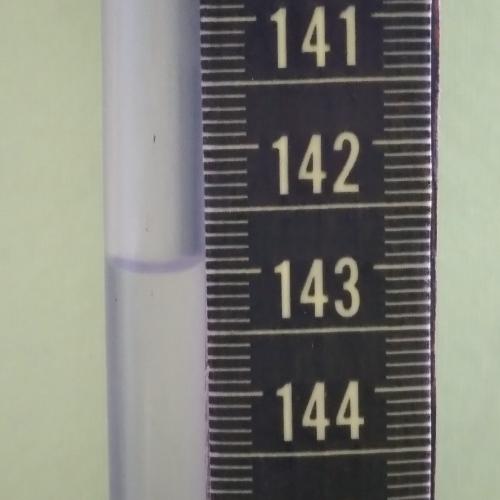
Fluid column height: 143.0 cm